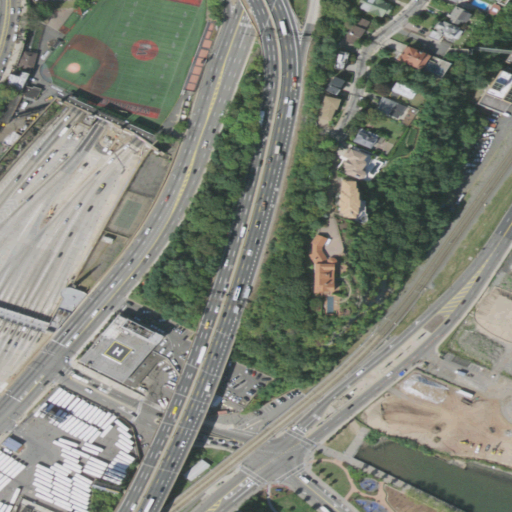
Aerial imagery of mountain in New Jersey named Kings Bluff containing medium intensity development, high intensity development, low intensity development, open development, grassland, and barren land